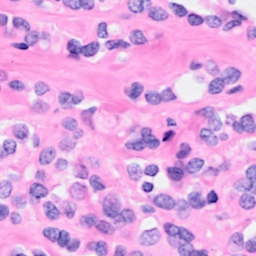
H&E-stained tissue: Breast